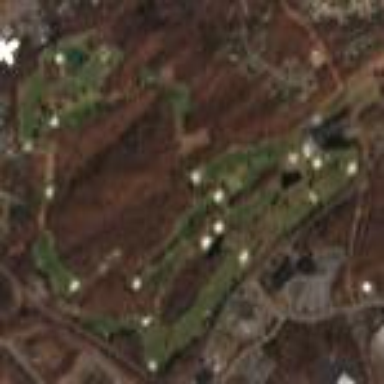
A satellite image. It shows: Golf course surrounded by greenery.